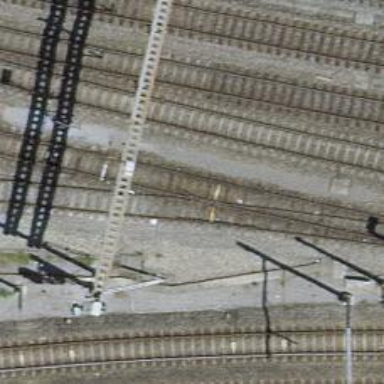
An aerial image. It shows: Single track railway in yard.